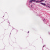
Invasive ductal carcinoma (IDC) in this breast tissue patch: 0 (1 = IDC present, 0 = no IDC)